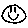
Label: smiley face